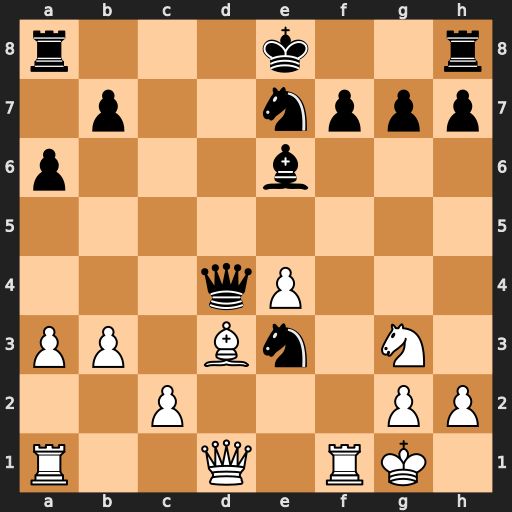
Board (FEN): r3k2r/1p2nppp/p3b3/8/3qP3/PP1Bn1N1/2P3PP/R2Q1RK1
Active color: w
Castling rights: kq
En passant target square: -
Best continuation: Bb5+ Qd7 Bxd7+